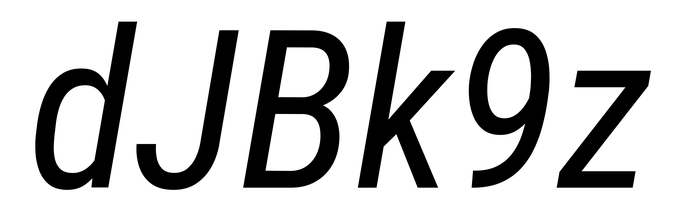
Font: Roboto-Italic_Condensed_Italic